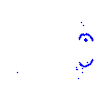
Particle: proton